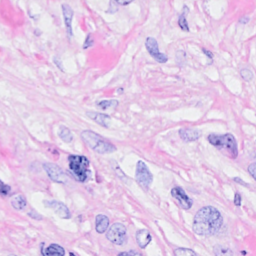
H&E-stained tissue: Breast